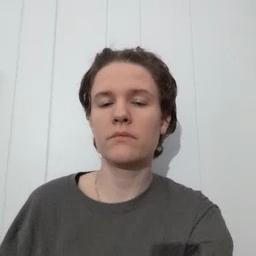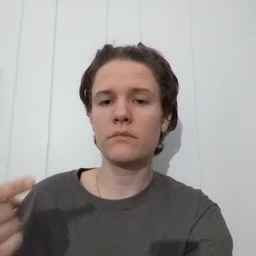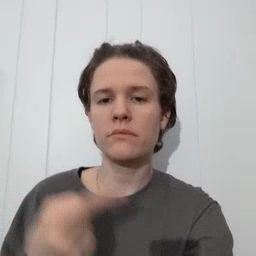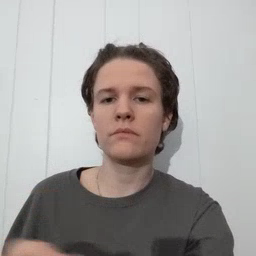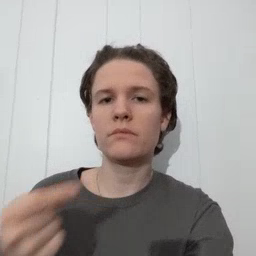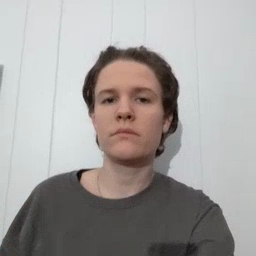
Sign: owie